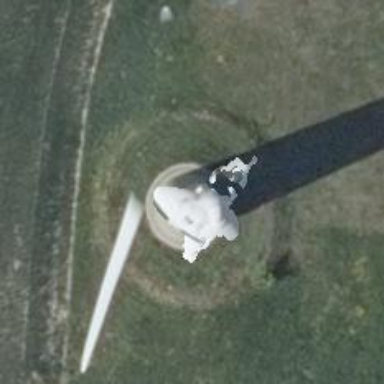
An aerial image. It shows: Wind turbine generating power.